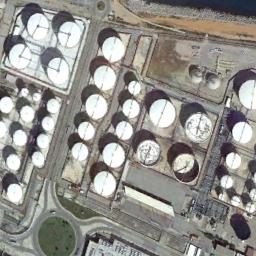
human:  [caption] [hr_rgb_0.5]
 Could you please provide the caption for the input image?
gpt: There is a green pool beside the storage tanks .

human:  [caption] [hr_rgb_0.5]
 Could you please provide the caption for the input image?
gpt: There is a circular meadow beside the storage tank .

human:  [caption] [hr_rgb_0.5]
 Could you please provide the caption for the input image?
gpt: There are many storage tanks on the bare land next to the river .

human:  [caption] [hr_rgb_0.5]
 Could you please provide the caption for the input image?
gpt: There are many neatly arranged storage tanks and many pipelines in the factory .

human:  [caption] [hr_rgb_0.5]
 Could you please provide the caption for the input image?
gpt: There are many white storage tanks arranged neatly .